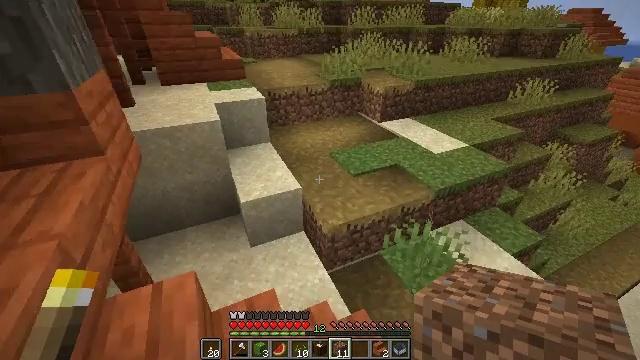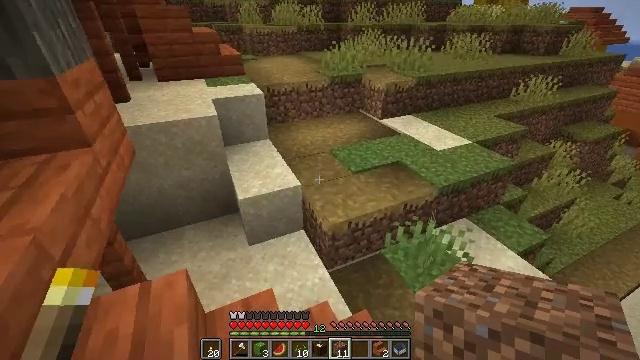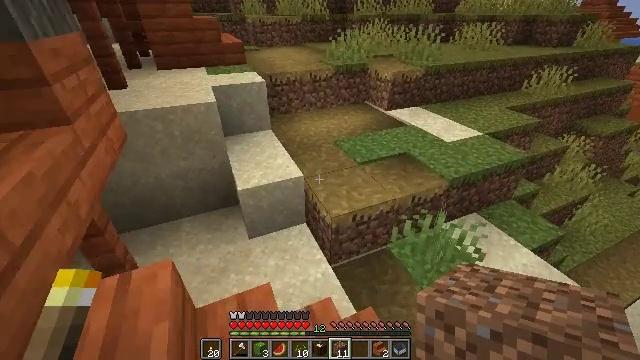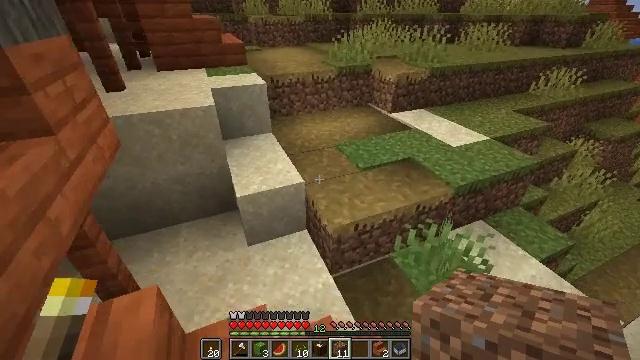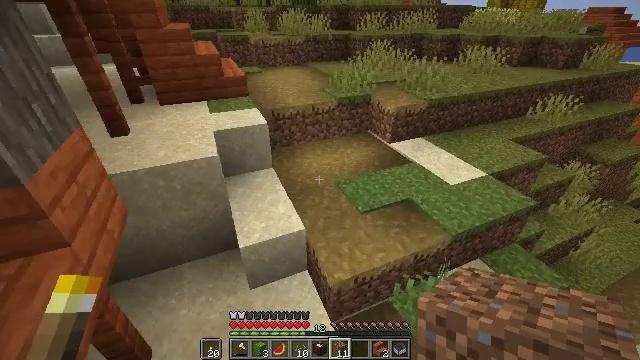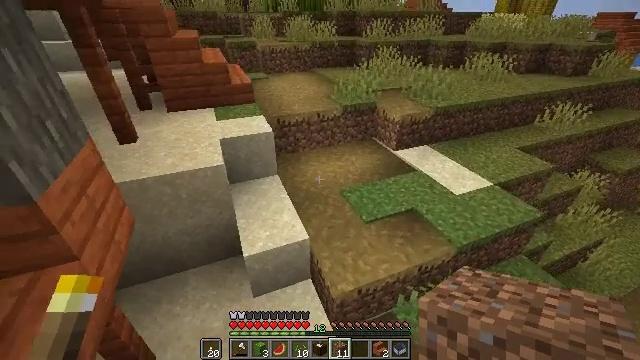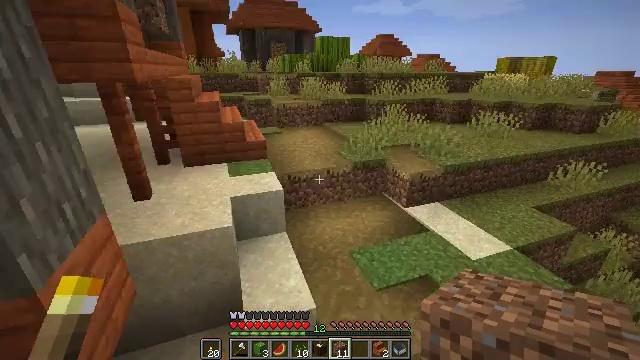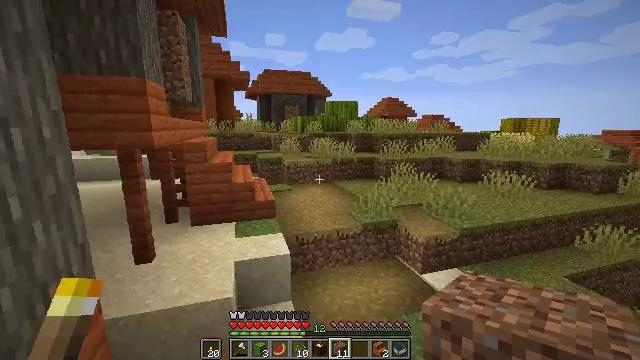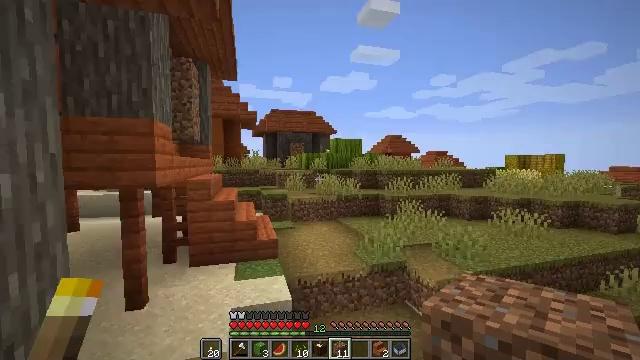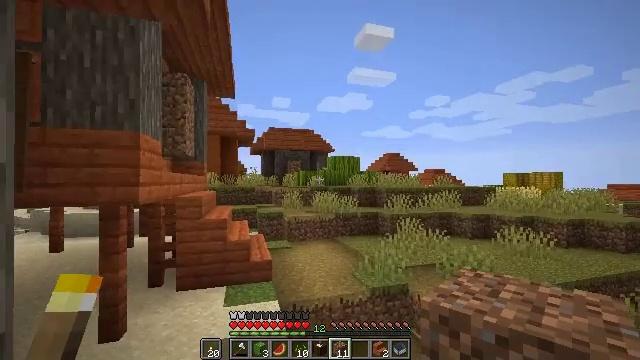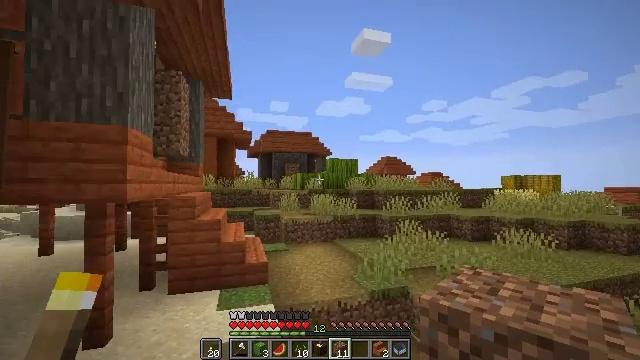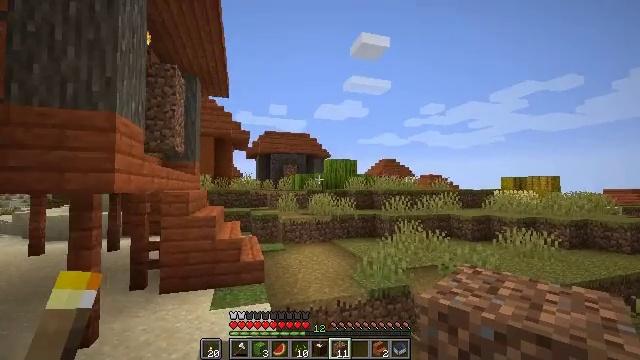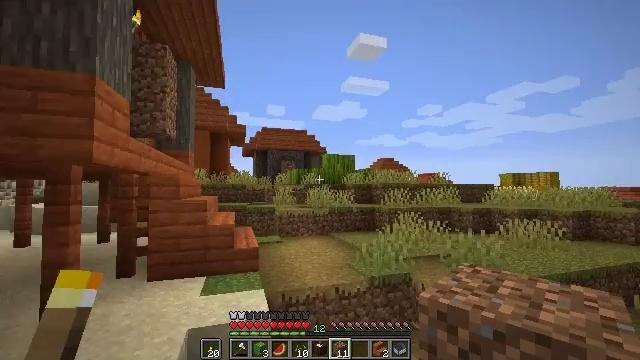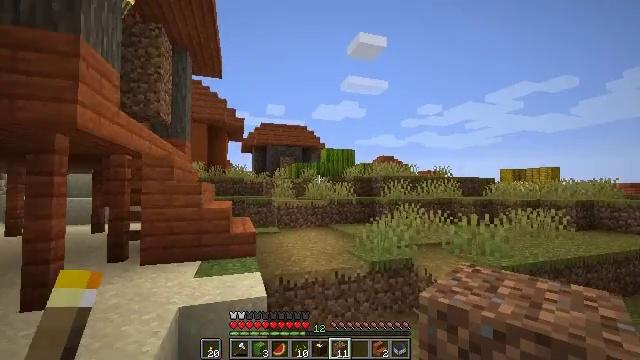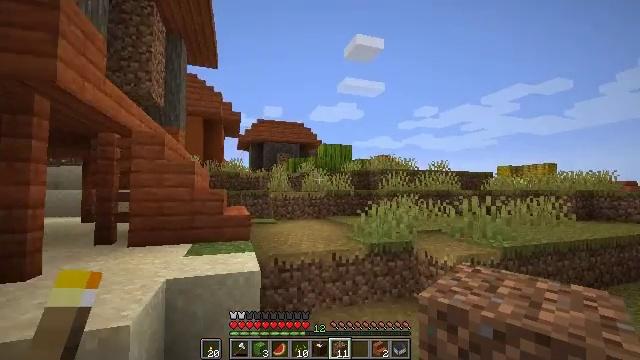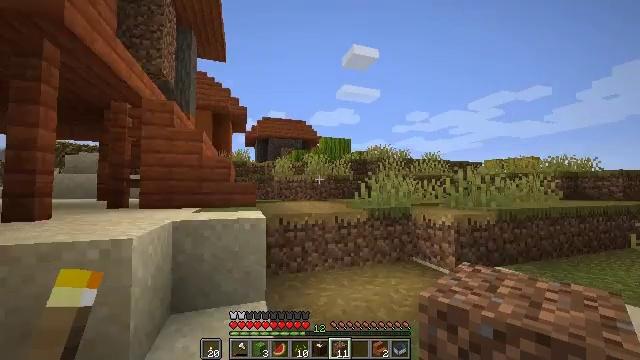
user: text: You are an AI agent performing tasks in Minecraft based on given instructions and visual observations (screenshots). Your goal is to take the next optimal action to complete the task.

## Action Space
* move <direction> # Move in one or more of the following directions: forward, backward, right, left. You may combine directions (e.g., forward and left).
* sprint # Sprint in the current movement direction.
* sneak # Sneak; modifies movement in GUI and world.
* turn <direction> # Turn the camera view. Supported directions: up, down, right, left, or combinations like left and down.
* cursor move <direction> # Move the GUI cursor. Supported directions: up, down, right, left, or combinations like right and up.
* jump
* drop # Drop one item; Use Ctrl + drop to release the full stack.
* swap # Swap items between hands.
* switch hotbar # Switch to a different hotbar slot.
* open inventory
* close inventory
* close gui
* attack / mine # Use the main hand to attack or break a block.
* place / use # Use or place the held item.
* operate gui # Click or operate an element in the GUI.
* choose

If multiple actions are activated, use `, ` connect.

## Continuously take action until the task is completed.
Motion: motion action
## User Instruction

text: Mine acacia stairs to break them.
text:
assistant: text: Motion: move forward, jump
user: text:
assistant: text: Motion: move forward, jump
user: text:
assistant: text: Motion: move forward, jump
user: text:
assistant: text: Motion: move forward, jump
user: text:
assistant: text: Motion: move forward, turn left, jump
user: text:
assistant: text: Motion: move forward, turn left and up, jump
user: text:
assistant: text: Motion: move forward, turn left and up, jump
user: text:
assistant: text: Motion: move forward, turn left and up, jump
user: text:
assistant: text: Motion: move forward, turn up, jump
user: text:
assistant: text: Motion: move forward, jump
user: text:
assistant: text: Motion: move forward, jump
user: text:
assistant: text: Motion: move forward, jump
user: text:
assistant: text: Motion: move forward, jump
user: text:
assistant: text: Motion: move forward, sprint, jump
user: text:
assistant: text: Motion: move forward, sprint, jump
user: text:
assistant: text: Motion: move forward, sprint, jump
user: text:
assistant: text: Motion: move forward, sprint, jump
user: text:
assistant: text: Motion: move forward, jump
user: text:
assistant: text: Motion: move forward, jump
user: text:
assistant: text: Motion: move forward, jump
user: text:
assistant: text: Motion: move forward, jump
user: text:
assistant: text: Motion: move forward, jump
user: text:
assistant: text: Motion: move forward, jump
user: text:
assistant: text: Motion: move forward, sprint, jump
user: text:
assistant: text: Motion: move forward, sprint, jump
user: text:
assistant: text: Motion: move forward, sprint, jump
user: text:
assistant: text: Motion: move forward, sprint, turn left and down, jump
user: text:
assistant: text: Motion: move forward, turn left and down, jump
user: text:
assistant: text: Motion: move forward, turn left and down, jump
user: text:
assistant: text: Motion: move forward, sprint, turn left and down, jump